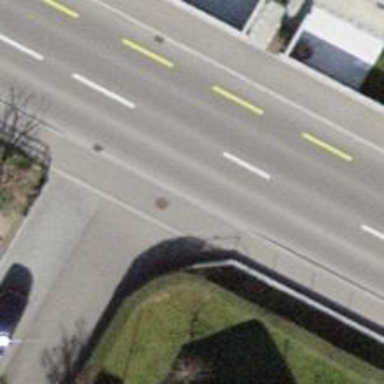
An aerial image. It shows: Primary highway with separate asphalt sidewalk.